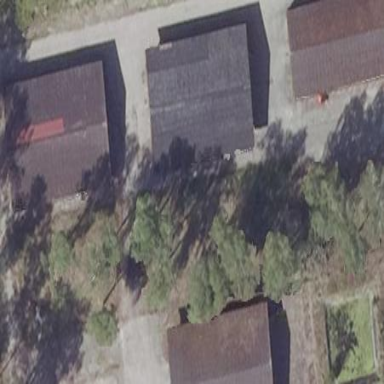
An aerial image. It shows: Farm auxiliary building.